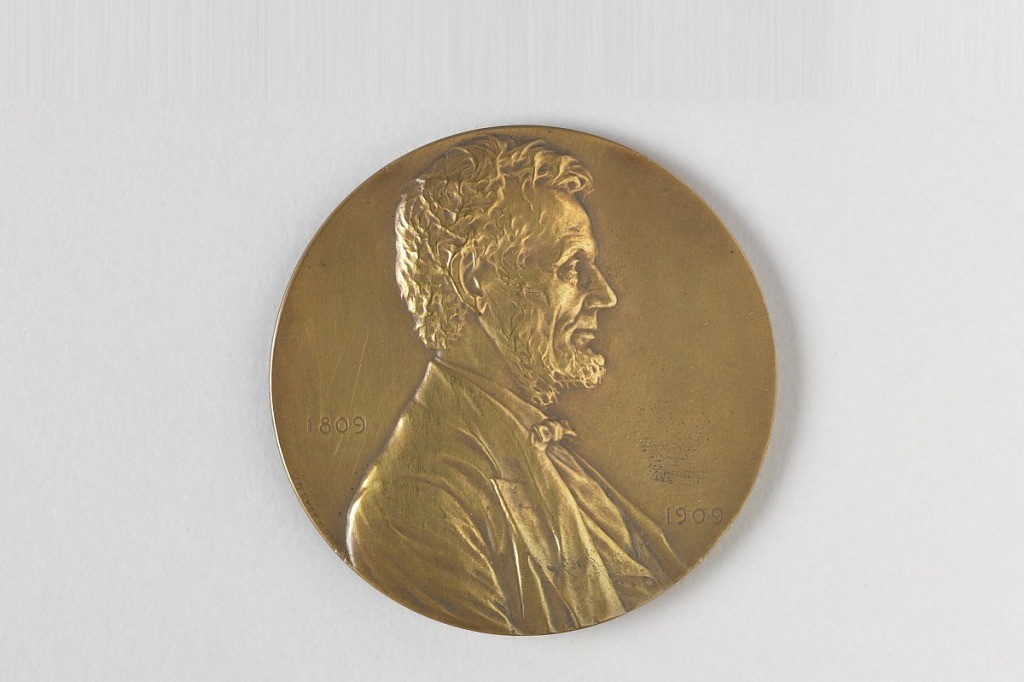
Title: Medal
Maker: Victor David Brenner, American, b. Lithuania, 1871 - 1924
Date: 1906
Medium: Engraved bronze
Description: Circular form; obverse: bust of Abraham Lincoln facing right flanked by engraved dates, 1809 / 1909; reverse: eagle on rock over sea; in field: "PRESERVE PROTECT / DEFEND".